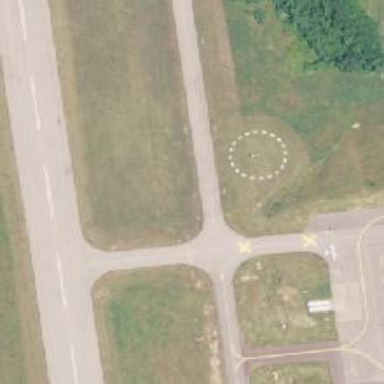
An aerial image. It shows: Image of taxiway at airport.